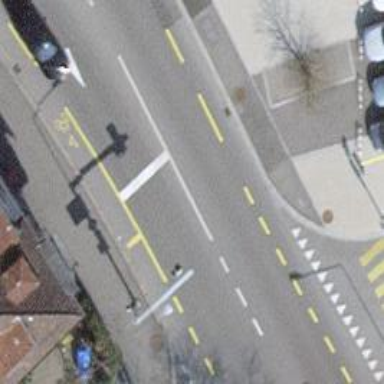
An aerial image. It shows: Road with traffic signals.